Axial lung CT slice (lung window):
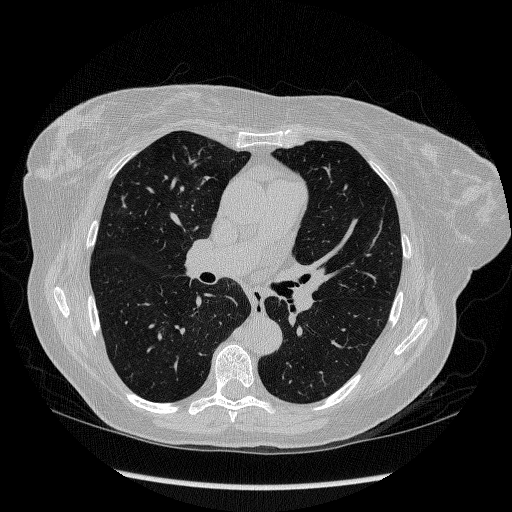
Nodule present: no